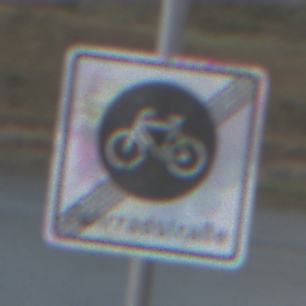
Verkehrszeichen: EndeFahrradstrasse
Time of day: SunriseSunset
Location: Outdoor (RoadRail)
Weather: PartlyCloudy
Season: NotSpecified
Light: Natural